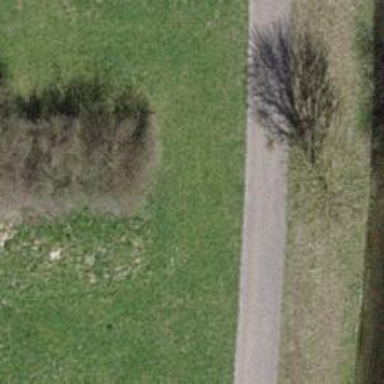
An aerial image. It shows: Ditch in the surroundings.